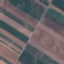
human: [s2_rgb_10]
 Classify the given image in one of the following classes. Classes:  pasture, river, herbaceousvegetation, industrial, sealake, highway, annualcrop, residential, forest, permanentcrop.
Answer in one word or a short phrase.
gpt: AnnualCrop